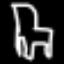
Label: chair